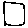
Label: square